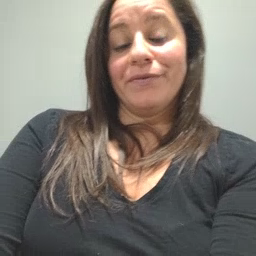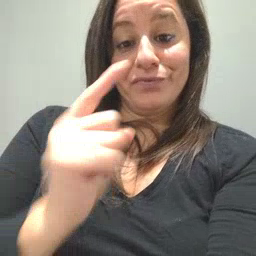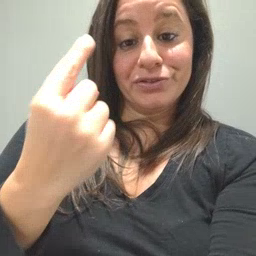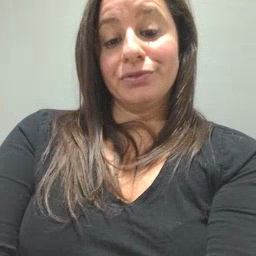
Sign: first